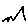
Label: zigzag